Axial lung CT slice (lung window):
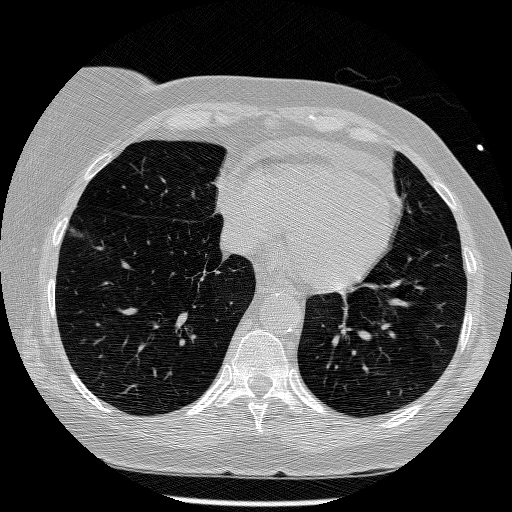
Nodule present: no